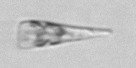
Label: Licmophora